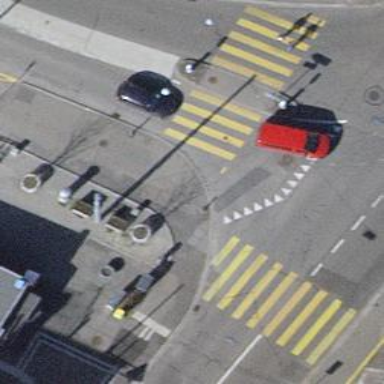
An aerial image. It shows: Kerb serving as barrier.